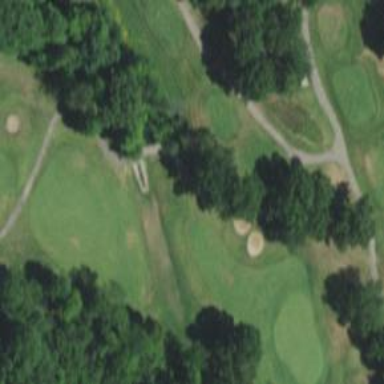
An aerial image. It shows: Path bridge with view of golf course.